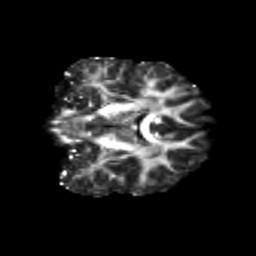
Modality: FA
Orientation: coronal
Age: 25
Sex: female
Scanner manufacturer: siemens
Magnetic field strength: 3 T
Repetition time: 3.5 s
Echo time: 0.125 s